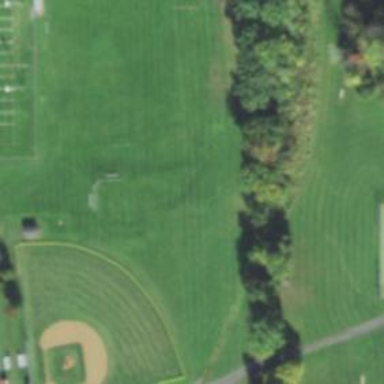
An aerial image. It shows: Disc golf hole.